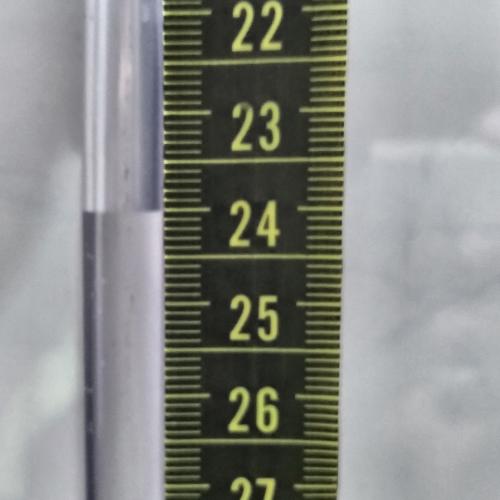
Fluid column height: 24.0 cm